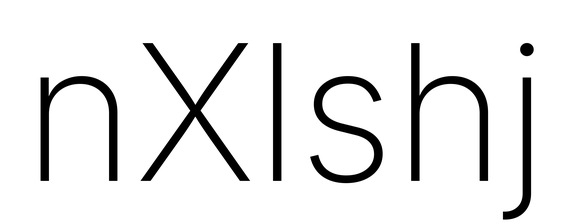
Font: Inter_ExtraLight